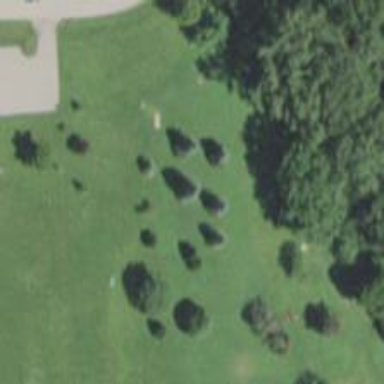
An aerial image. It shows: Disc golf hole.